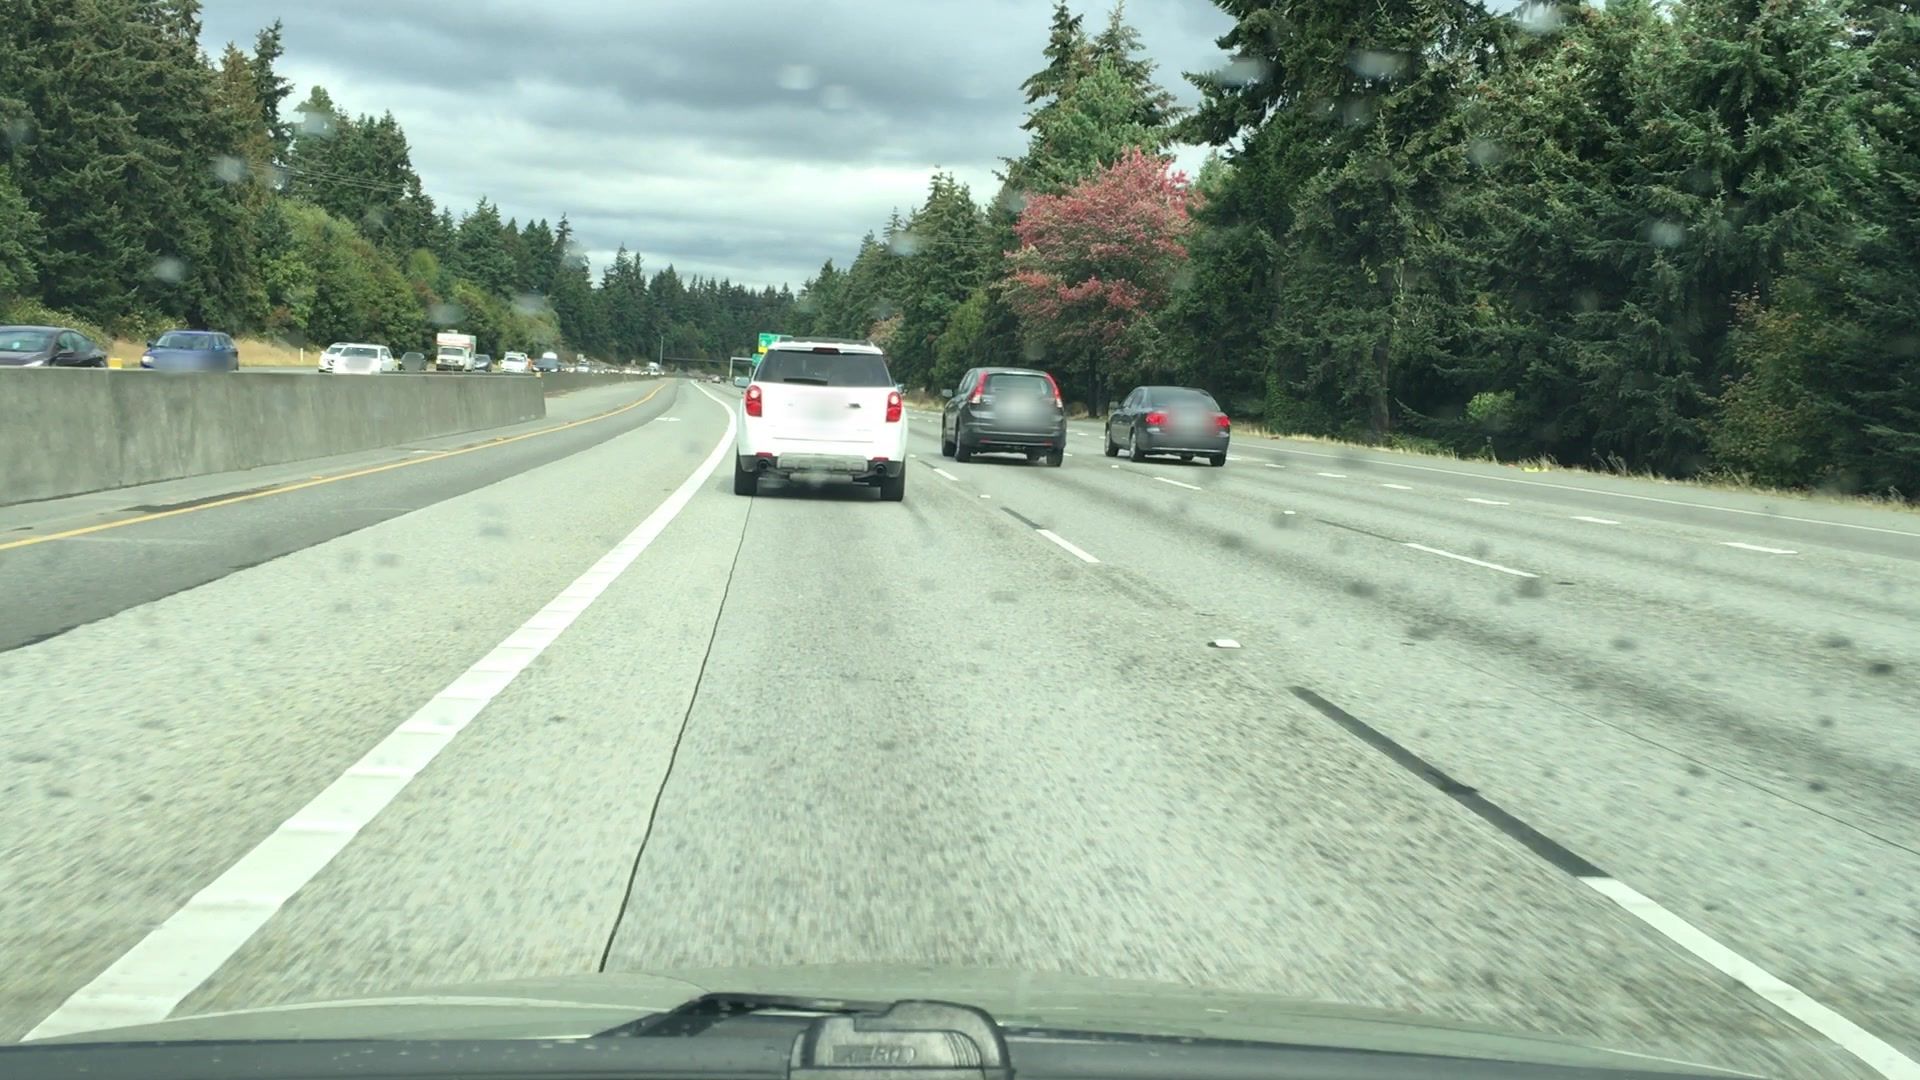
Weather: cloudy
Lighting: day
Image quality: good
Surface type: driving surface
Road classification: motorway
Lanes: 5
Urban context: urban centre
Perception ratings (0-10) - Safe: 1.56, Lively: 0.32, Beautiful: 5.12, Boring: 2.69, Depressing: 4.04, Wealthy: 4.34